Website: ulta-beauty
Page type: payment
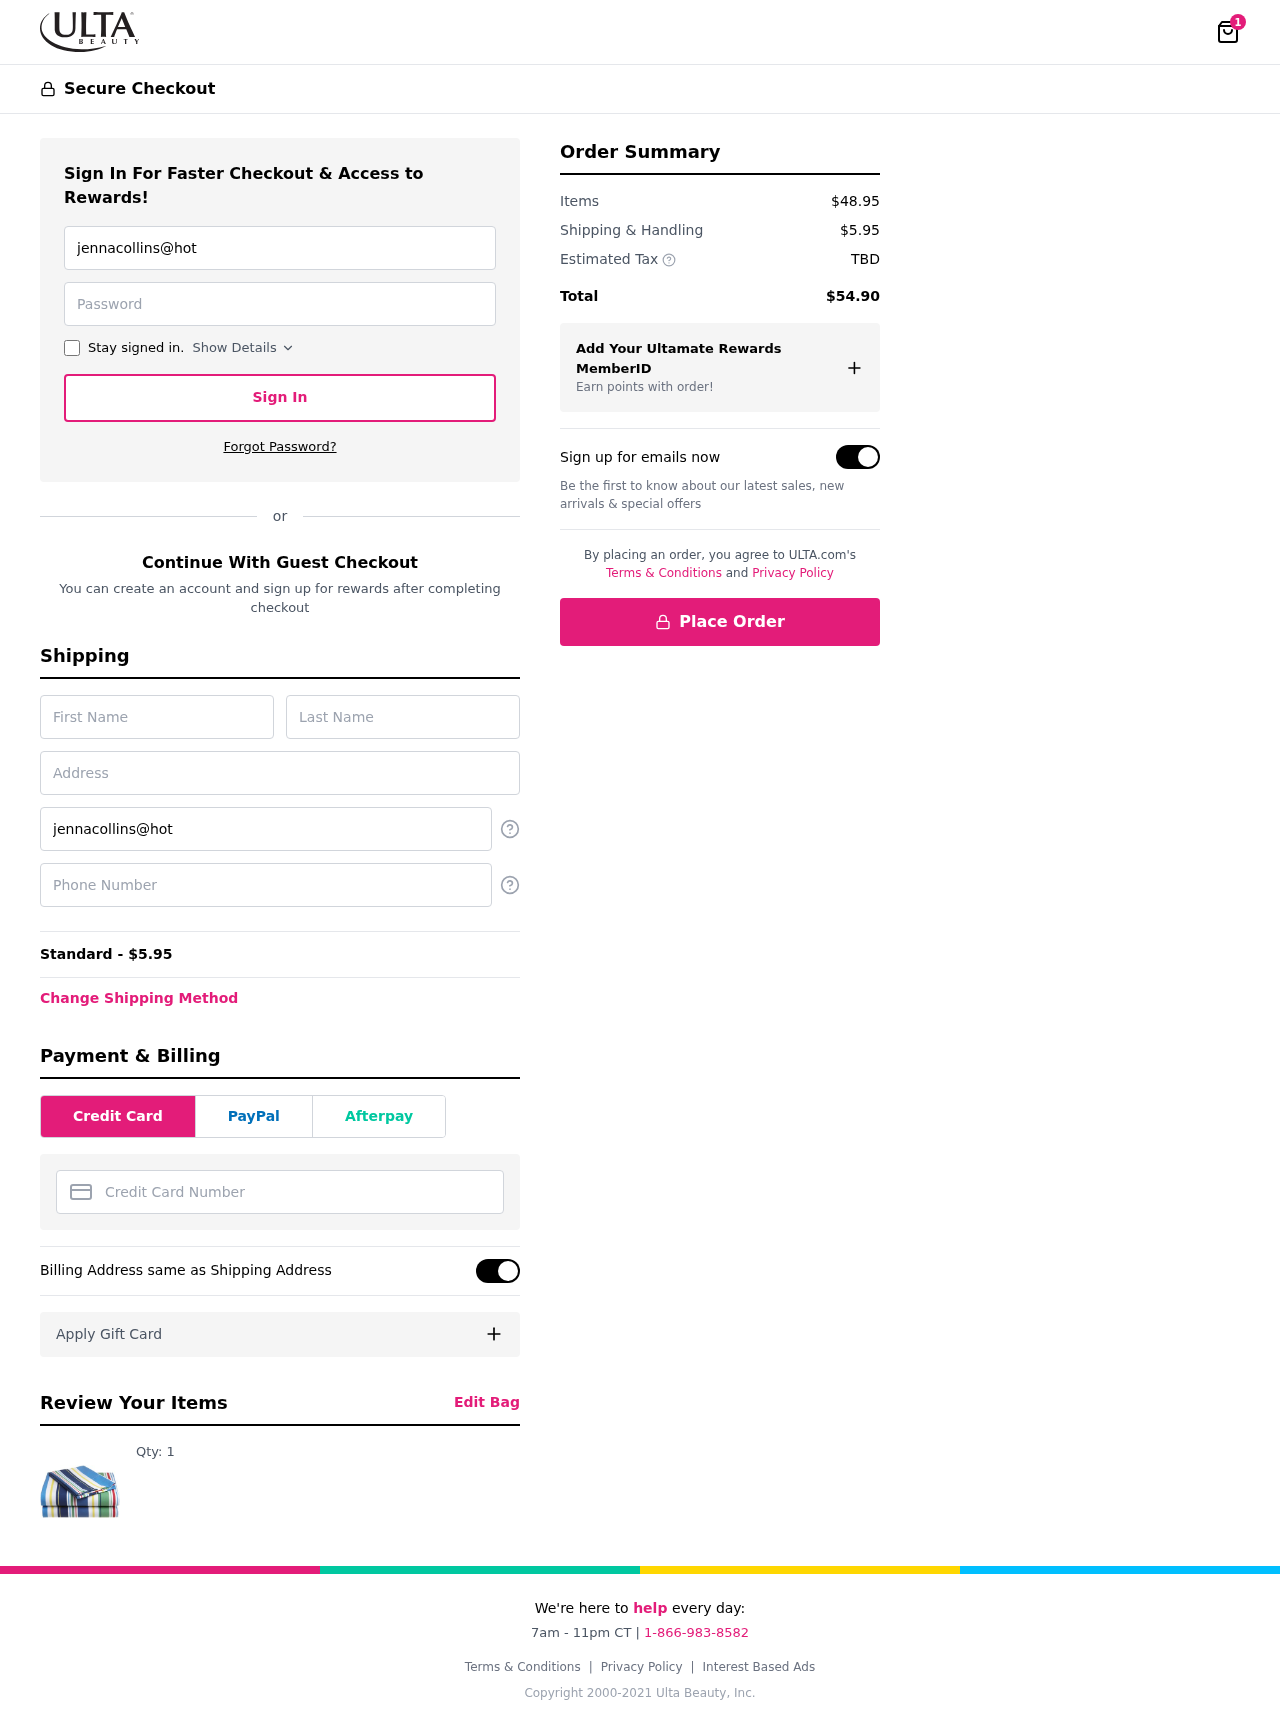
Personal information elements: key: PII_CARD_NUMBER
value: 2548 9704 8378 3857
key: PII_EMAIL
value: jennacollins@hotmail.com
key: PII_FIRSTNAME
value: Jenna
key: PII_LASTNAME
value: Collins
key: PII_PHONE
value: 2794496211
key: PII_STREET
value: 75927 David Via Suite 027
Product elements: key: PRODUCT1_QUANTITY
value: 1
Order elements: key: ORDER_NUM_ITEMS
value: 1
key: ORDER_SHIPPING_COST
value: $5.95
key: ORDER_SHIPPING_COST
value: Standard - $5.95
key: ORDER_SUBTOTAL
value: $48.95
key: ORDER_TAX
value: TBD
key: ORDER_TOTAL
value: $54.90